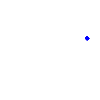
Particle: proton